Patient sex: M
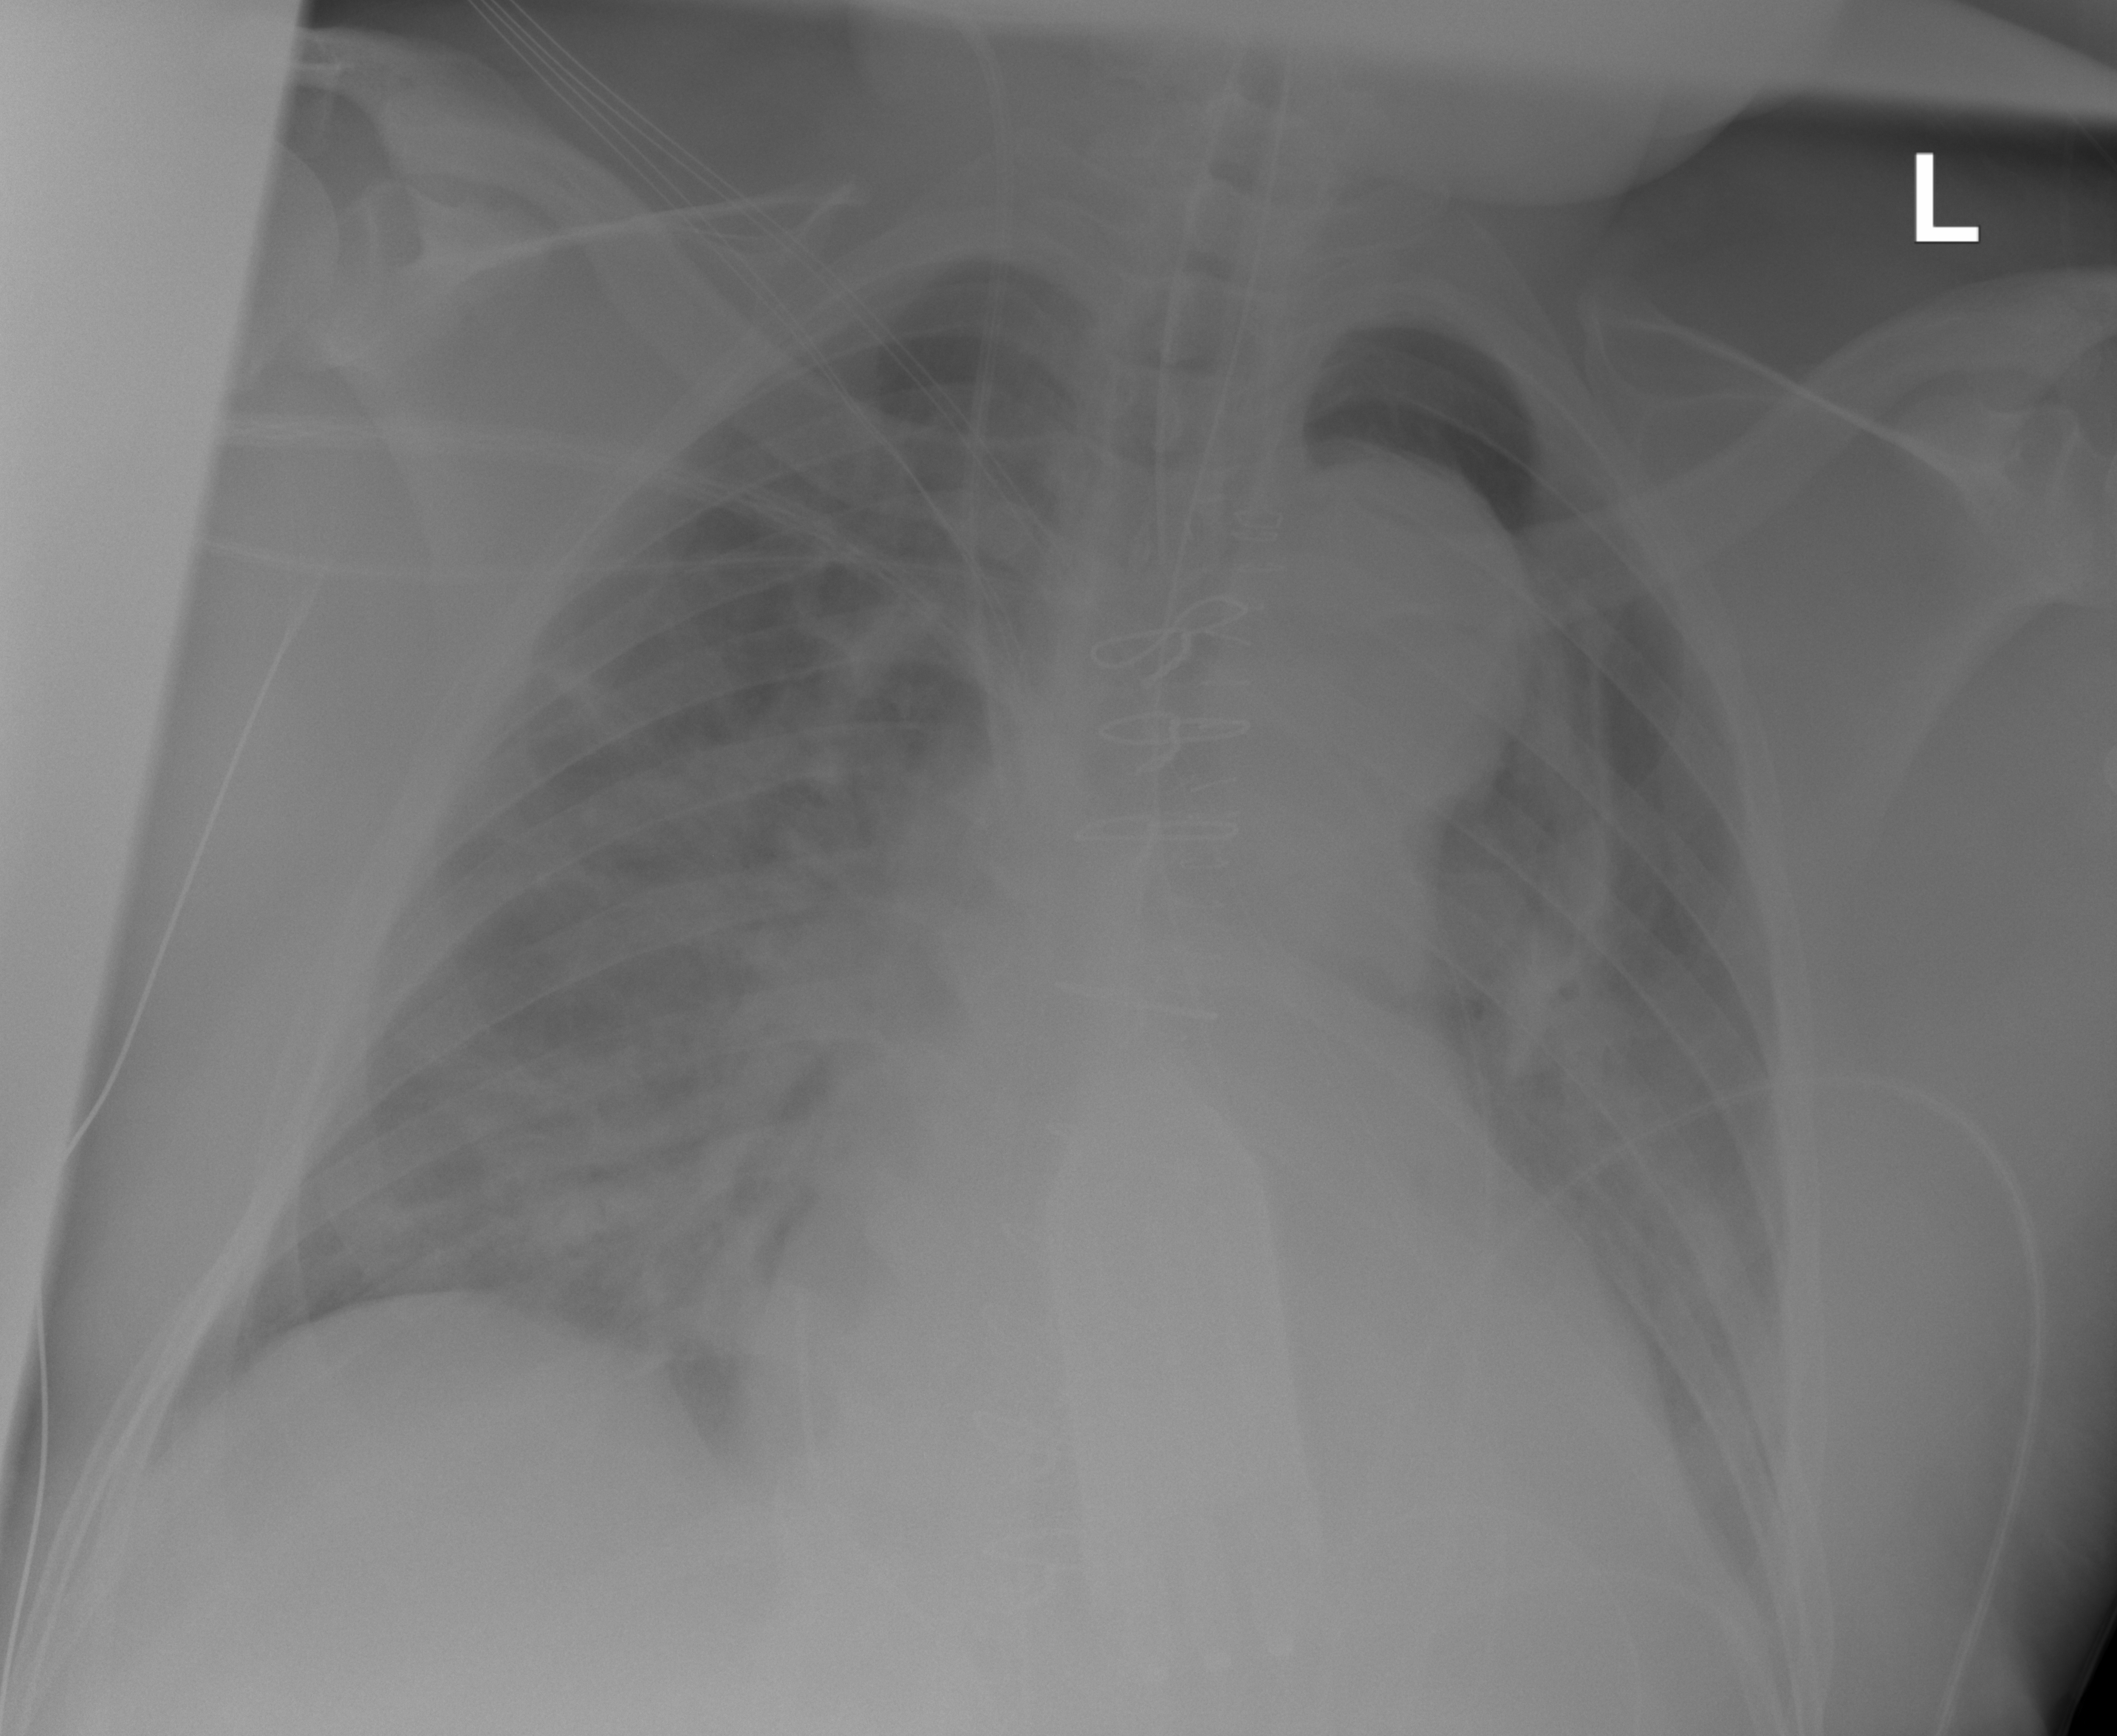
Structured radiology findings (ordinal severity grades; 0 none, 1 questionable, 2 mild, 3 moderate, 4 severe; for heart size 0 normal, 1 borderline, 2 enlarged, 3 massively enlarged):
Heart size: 2
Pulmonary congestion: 3
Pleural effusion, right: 3
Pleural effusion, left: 2
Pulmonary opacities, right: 3
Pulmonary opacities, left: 3
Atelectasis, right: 3
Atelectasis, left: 2